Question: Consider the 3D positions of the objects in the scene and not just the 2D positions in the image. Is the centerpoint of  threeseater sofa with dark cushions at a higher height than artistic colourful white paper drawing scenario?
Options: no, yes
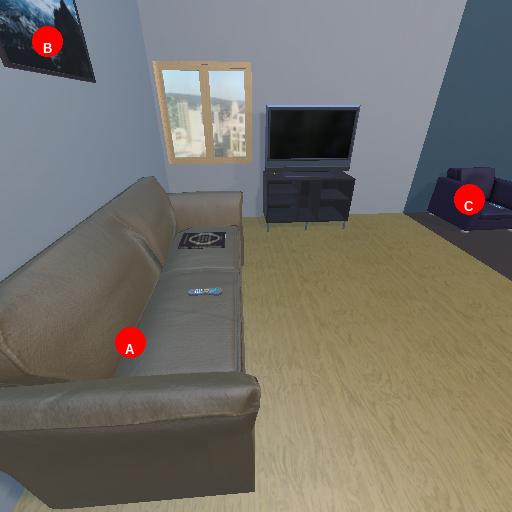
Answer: no